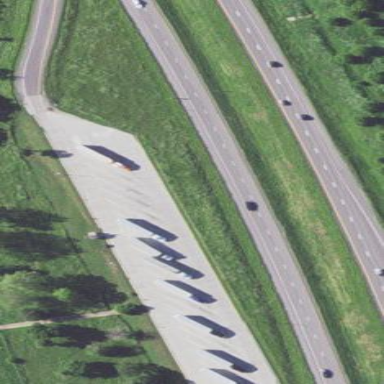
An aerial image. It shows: Rest area on the road.